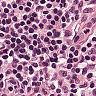
Metastatic tissue present: no